Question: I have an implementation of <URL> . I have created the following form incorporating the pop up date picker:

When I choose a value for both of the pickdates, I want to be able to submit the form, but use the '$_REQUEST['input_value_from']' and '$_REQUEST['input_value_to']' values to load the dates back into the form. If the user for e.g. forgets to fill in another part of the form.
I had a look at the set method which is stated <URL>
My current html is:
'''
<div class="section__block section__block--scoped">
From:
<fieldset>
<input type="text" name="x_date_from" id="input_from" data-value="<?=$_REQUEST['x_date_from'];?>">
</fieldset>
To:
<fieldset>
<input type="text" name="x_date_to" id="input_to" data-value="<?=$_REQUEST['x_date_to'];?>">
</fieldset>
</div>
'''
My current js is:
'''
var $input_from = $('#input_from').pickadate();
var picker_from = $input_from.pickadate('picker');
picker_from.set('select', $('#input_from').attr("data-value"));
var $input_to = $('#input_to').pickadate();
var picker_to = $input_to.pickadate('picker');
picker_to.set('select', $('#input_to').attr("data-value"));
'''
with the relevant pickadate scripts
'''
<script src="/x/js/calendar/pickadate.js-3.4.0/lib/picker.js"></script>
<script src="/x/js/calendar/pickadate.js-3.4.0/lib/picker.date.js"></script>
<script src="/x/js/calendar/pickadate.js-3.4.0/lib/picker.time.js"></script>
<script src="/x/js/calendar/pickadate.js-3.4.0/lib/legacy.js"></script>
<script src="/x/js/calendar/pickadate.js-3.4.0/demo/scripts/main.js"></script>
'''
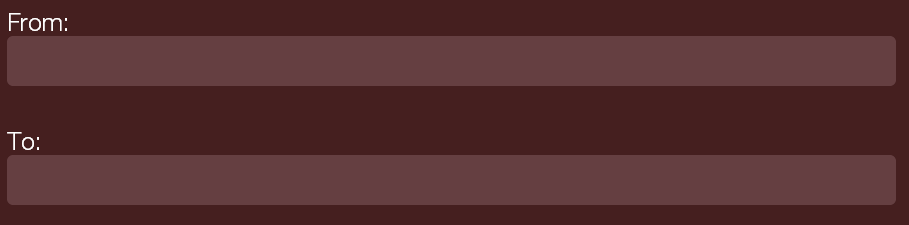
Answer: When loading the page, you can pass the PHP variable to the initialize method of the pickadate() function.
'''
$('#input_from').pickadate({
<?php echo "select: [" . $_REQUEST['input_value_from'] . "]";?> //Format[yyyy,m,d]
})
'''
Format $_REQUEST['input_value_from'] in the form of yyyy,m,d.
Final code used was:
a function:
'''
$from_split = getYearMonthDayFromDate($_REQUEST['x_date_from']);
'''
then adjusted the js to look like this:
'''
var $input_from = $('#input_from').pickadate();
var picker_from = $input_from.pickadate('picker');
picker_from.set('select', [<?php echo $from_split['year'].','.$from_split['month'].','.$from_split['day']; ?>]);
'''